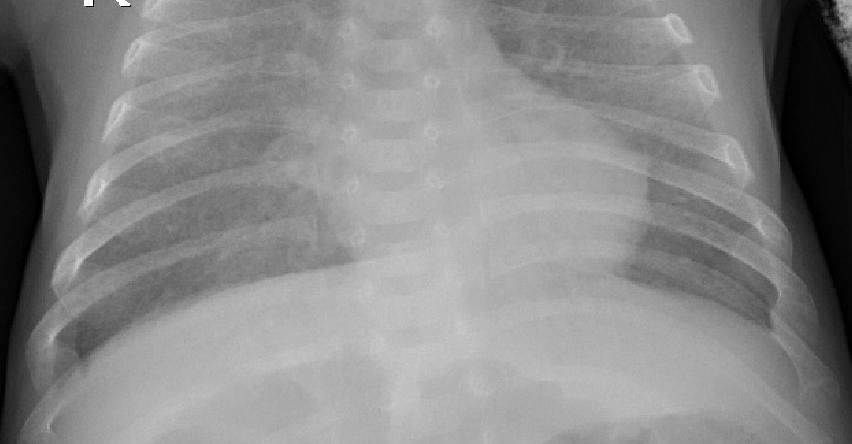
Diagnosis: PNEUMONIA